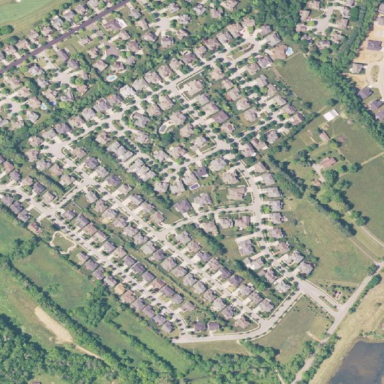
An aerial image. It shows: Residential neighbourhood.